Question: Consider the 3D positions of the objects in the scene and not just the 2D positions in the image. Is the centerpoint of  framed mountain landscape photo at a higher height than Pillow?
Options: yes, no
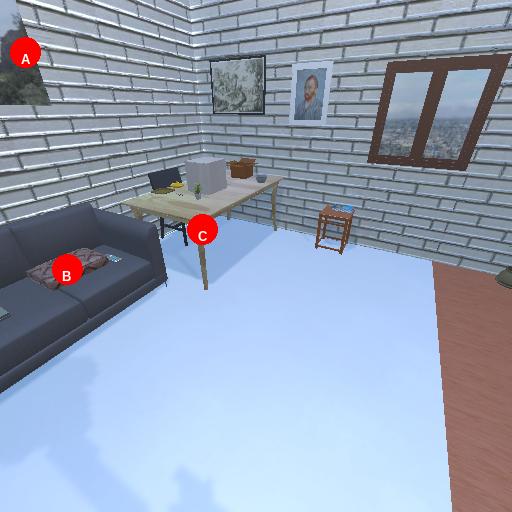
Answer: yes